Question: *I am working on an application which can read emails. I am using textview / edittext to display the mails. Right now I am able to fetch the email content as string and display it.
But Which is the best view to display emails with html content and images??
Please help me out.
Thank you :)
Edited:
I used webview as suggested by S.O. friends(thanks to @Andro Selva, @CFlex).
But I am facing a problem, Its displaying the email's body twice! :(
Once as a text/plain and again as a Text/html.

I have tried following codes to load webview.
'''
webViewBody.loadData(details[3], "text/html", "UTF-8");
//webViewBody.loadDataWithBaseURL(null, details[3] , "text/html", "utf-8", null);
'''
here details[3] is the email content.
What am i missing here!? :( Please help me out.
EDITED:
I have Added codes I have Used to get the message contents for displaying email content below.
'''
public void getContent(Message msg)
{
try
{
Object o = msg.getContent();
if (o instanceof String)
{
if(((String) o).equalsIgnoreCase(""))
{
}
else
{
messageBody = (String)o+"STRING!!";
}
}
else if (o instanceof Multipart)
{
Multipart mp = (Multipart)o;
int count3 = mp.getCount();
for (int j = 0; j < count3-1; j++)
{
// Part are numbered starting at 0
BodyPart b = mp.getBodyPart(j);
Object o2 = b.getContent();
if (o2 instanceof String)
{
if(((String) o).equalsIgnoreCase(""))
{
}
else
{
messageBody = (String)o2+"MULTIPART!!";
}
}
} //End of for
}
else if (o instanceof InputStream)
{
//System.out.println("**This is an InputStream message**");
InputStream is = (InputStream)o;
// Assumes character content (not binary images)
//messageBody = convertStreamToString(is)+"INPUT STREAM!!";
int c;
while ((c = is.read()) != -1)
{
messageBody = convertToString(is)+"INPUT STREAM!!";
System.out.println(messageBody);
}
}
}
catch (Exception ex)
{
System.out.println("Exception arise at get Content");
ex.printStackTrace();
}
//TODO TEST CODES
try
{
String contentType = msg.getContentType();
// System.out.println("Content Type : " + contentType);
Multipart mp = (Multipart) msg.getContent();
int count = mp.getCount();
for (int i = 0; i < count; i++)
{
dumpPart(mp.getBodyPart(i));
}
}
catch (Exception ex)
{
System.out.println("Exception arise at get Content");
ex.printStackTrace();
}
}
public String convertToString(InputStream inputStream)
{
StringBuffer string = new StringBuffer();
BufferedReader reader = new BufferedReader(new InputStreamReader(inputStream));
String line;
try
{
while ((line = reader.readLine()) != null)
{
string.append(line + "
");
}
}
catch (IOException e)
{
}
return string.toString();
}
'''
The control is always going to "else if (o instanceof InputStream)" condition. so its streaming email always and displaying complete email content. What am I missing here?
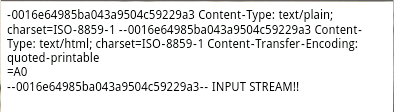
Answer: adding these lines solved the problem!
'''
MailcapCommandMap mc = (MailcapCommandMap) CommandMap.getDefaultCommandMap();
mc.addMailcap("text/html;; x-java-content-handler=com.sun.mail.handlers.text_html");
mc.addMailcap("text/xml;; x-java-content-handler=com.sun.mail.handlers.text_xml");
mc.addMailcap("text/plain;; x-java-content-handler=com.sun.mail.handlers.text_plain");
mc.addMailcap("multipart/*;; x-java-content-handler=com.sun.mail.handlers.multipart_mixed");
mc.addMailcap("message/rfc822;; x-java-content-handler=com.sun.mail.handlers.message_rfc822");
CommandMap.setDefaultCommandMap(mc);
'''
Thanks to everyone who helped me to solve this. :)